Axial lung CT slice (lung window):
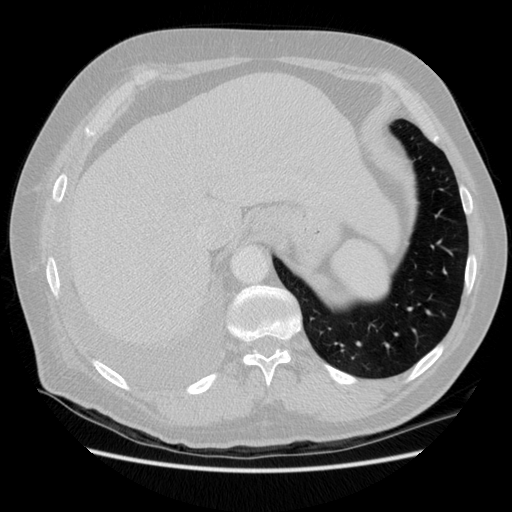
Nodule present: no